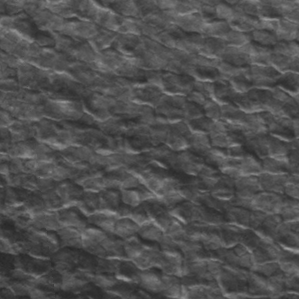
Label: frost